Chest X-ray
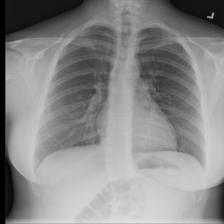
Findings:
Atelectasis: negative
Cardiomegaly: negative
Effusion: negative
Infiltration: negative
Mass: negative
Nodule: negative
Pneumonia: negative
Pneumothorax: negative
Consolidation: negative
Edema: negative
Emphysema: negative
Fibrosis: negative
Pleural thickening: negative
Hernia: negative